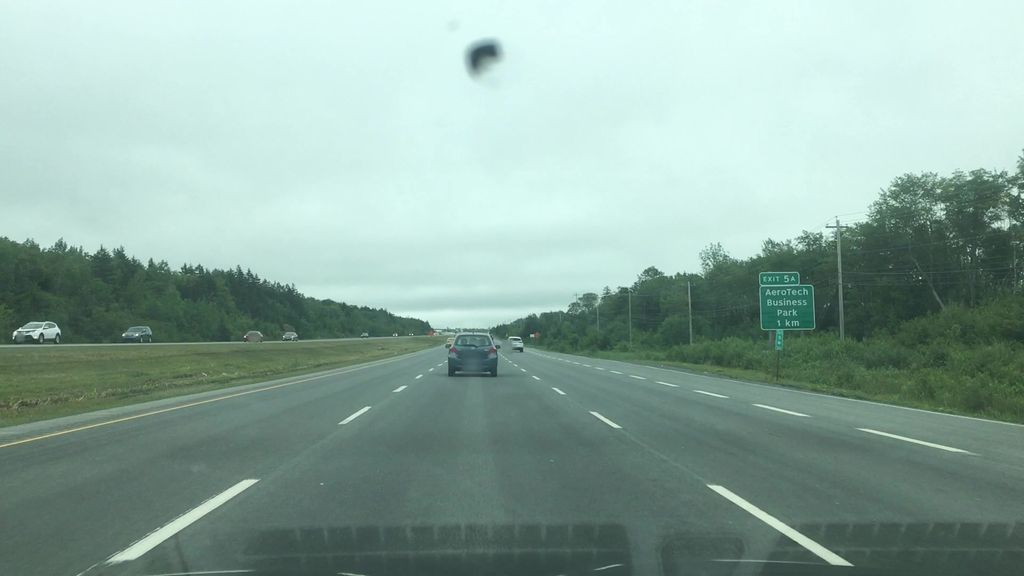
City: halifax